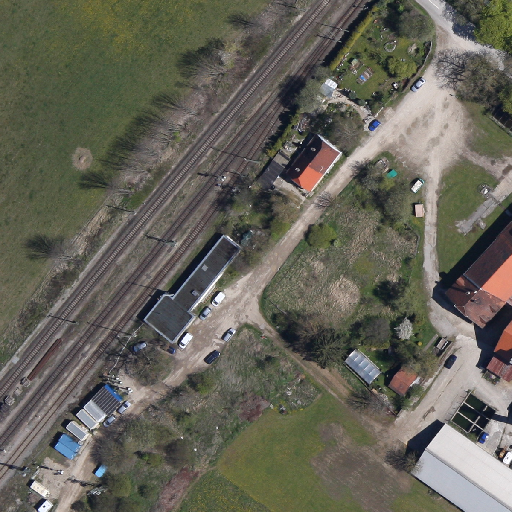
Referring expression: impervious surface